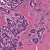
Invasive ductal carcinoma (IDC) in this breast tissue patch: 1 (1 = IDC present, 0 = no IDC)